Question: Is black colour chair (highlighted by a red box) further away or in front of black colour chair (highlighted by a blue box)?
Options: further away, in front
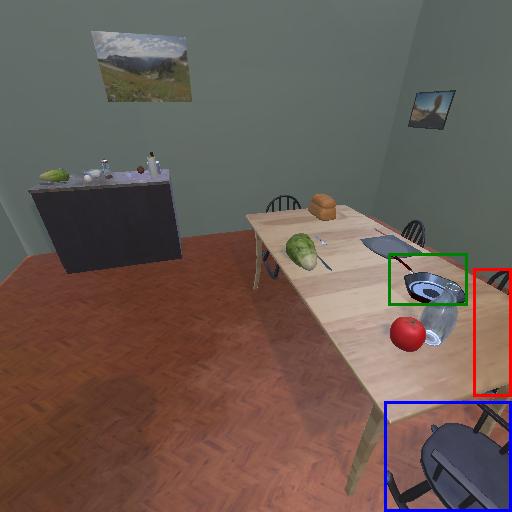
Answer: further away